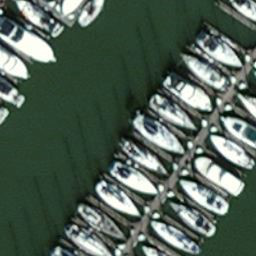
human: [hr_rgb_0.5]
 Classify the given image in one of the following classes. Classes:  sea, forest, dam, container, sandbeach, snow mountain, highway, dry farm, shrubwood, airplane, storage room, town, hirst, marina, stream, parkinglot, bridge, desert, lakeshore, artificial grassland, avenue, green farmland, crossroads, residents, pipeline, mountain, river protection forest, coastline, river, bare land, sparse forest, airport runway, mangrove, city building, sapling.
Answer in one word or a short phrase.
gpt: marina